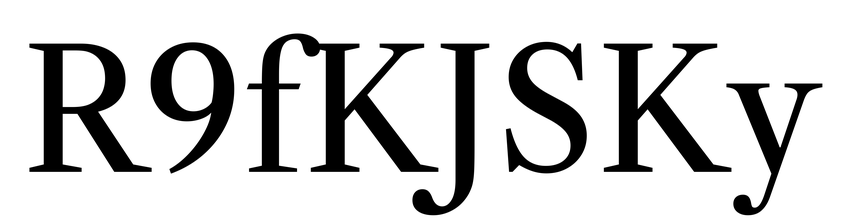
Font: LibreCaslonText_Regular